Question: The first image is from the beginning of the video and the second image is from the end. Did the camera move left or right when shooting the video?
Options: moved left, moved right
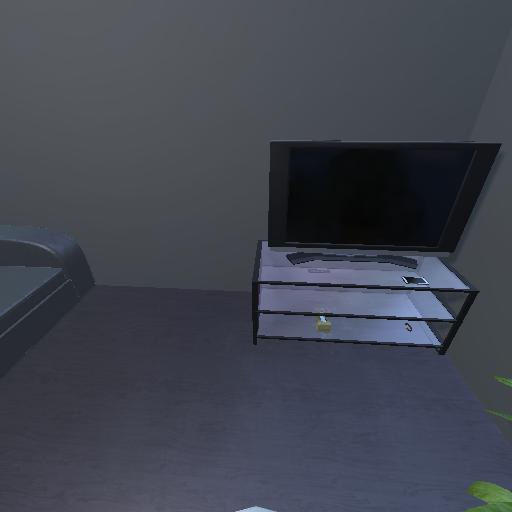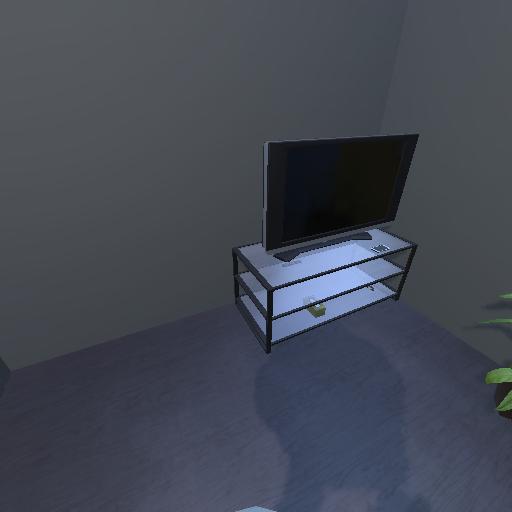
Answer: moved left